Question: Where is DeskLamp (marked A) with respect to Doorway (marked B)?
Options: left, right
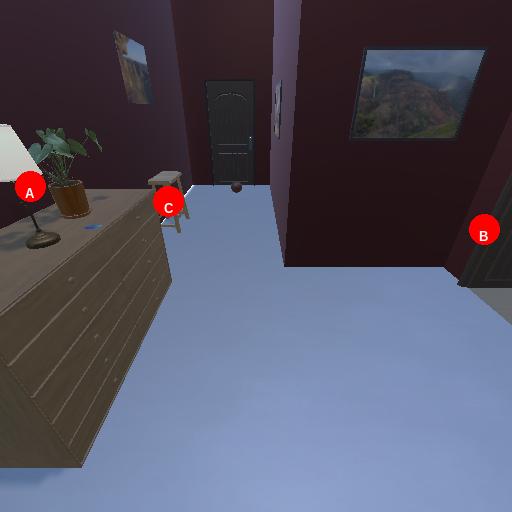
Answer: left